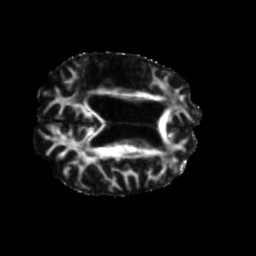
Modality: FA
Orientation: axial
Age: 55
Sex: male
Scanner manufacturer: siemens
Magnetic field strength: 3 T
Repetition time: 5.25 s
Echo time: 0.08 s